Field crop: maize
Growth stage: 2
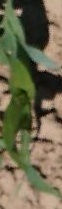
Species: maize